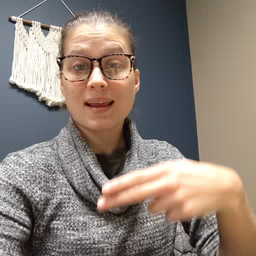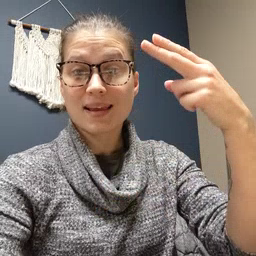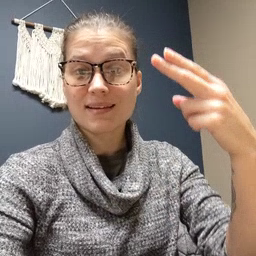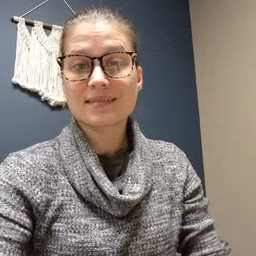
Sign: high